Field crop: maize
Growth stage: 2
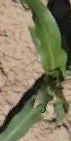
Species: maize